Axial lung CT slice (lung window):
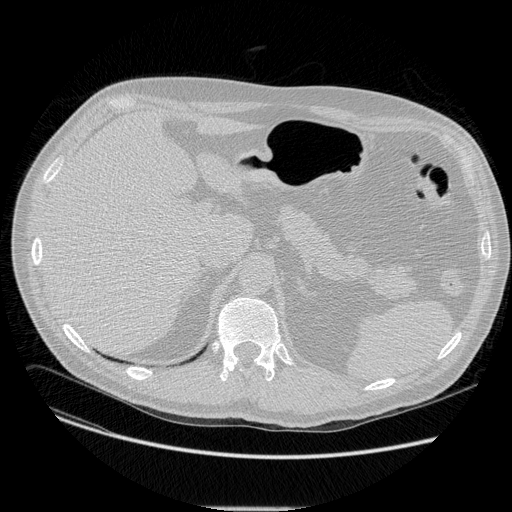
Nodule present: no